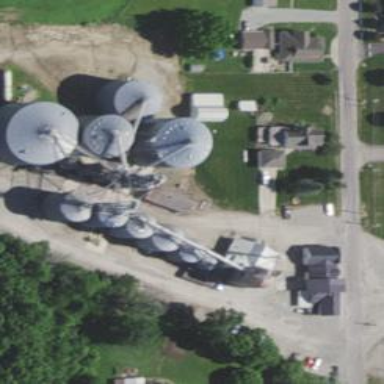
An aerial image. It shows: Silo.